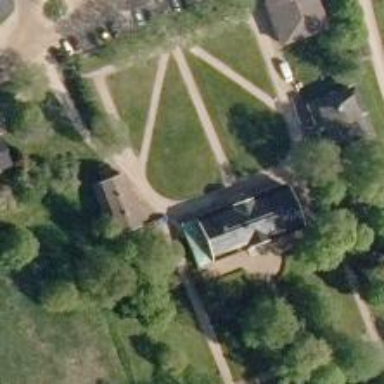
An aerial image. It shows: Arts centre.